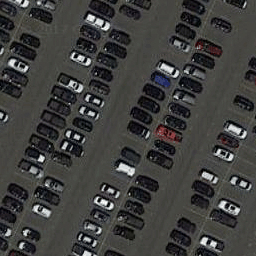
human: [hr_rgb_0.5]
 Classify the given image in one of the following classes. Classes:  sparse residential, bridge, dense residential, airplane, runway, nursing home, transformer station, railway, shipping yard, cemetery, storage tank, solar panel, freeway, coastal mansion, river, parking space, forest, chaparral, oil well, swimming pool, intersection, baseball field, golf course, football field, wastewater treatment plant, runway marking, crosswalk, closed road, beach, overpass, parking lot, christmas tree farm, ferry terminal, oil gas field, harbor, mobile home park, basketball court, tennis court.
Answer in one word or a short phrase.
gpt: parking lot